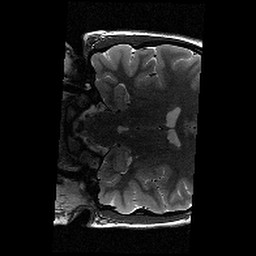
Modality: T2w
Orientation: coronal
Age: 13
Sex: female
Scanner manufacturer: siemens
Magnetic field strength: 3 T
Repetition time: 9.23 s
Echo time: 0.067 s